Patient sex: M
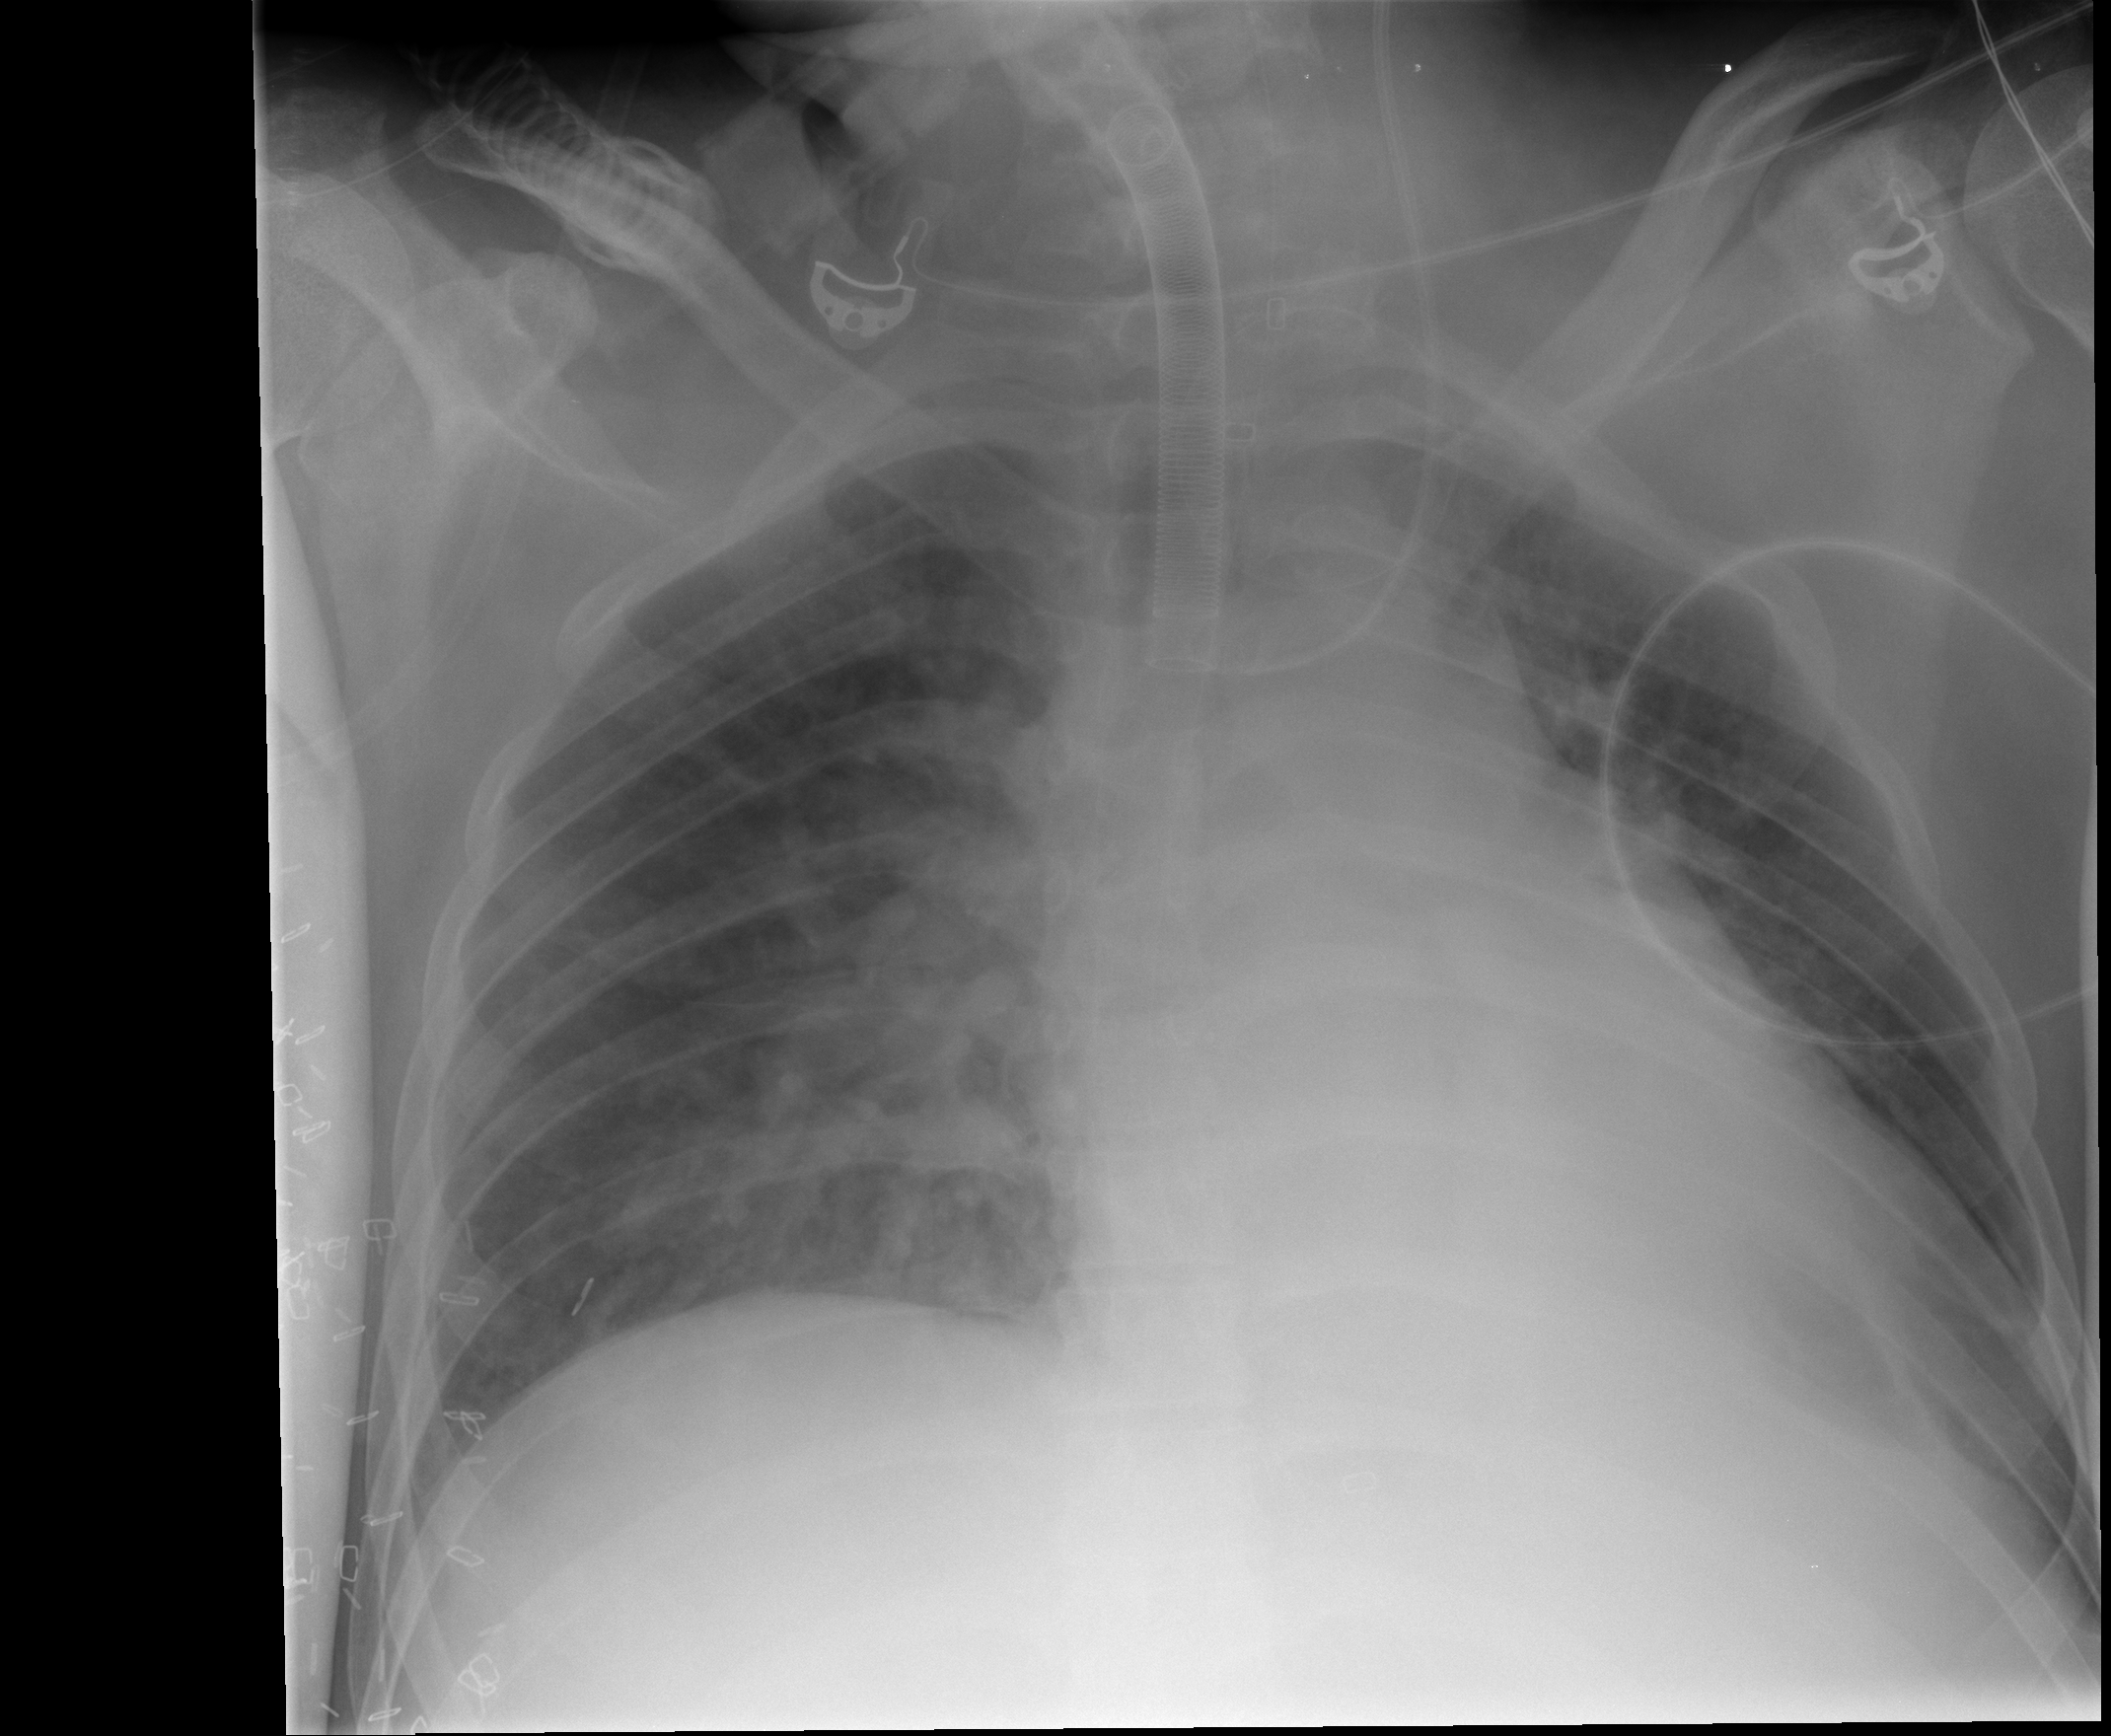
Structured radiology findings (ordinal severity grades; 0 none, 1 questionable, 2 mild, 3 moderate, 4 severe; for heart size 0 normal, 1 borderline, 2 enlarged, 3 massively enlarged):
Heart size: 2
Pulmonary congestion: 0
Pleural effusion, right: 2
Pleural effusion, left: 0
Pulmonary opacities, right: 2
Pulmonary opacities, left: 0
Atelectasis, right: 0
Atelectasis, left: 0